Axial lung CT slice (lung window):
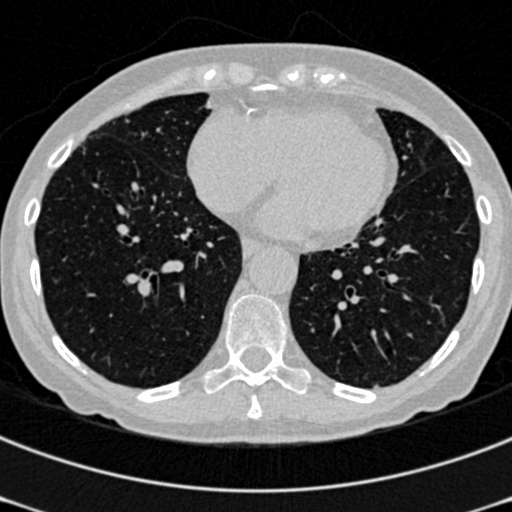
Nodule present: no